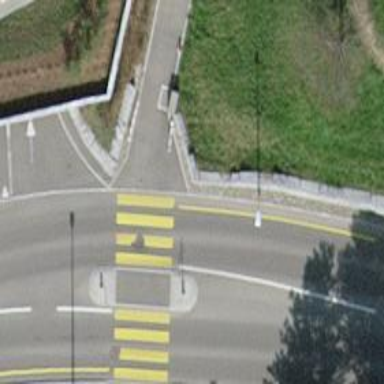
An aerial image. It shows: Cycle barrier.